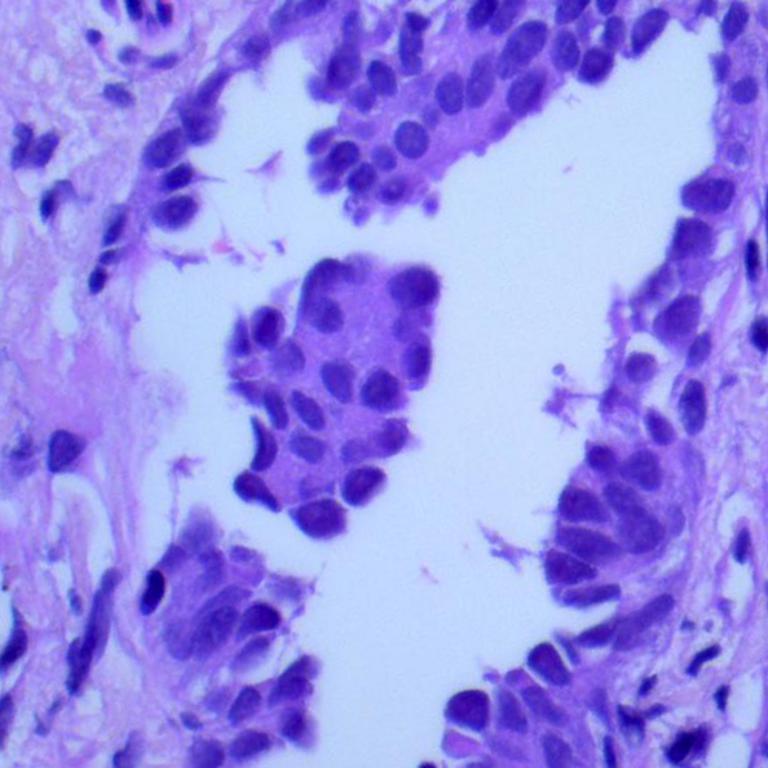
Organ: lung
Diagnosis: adenocarcinomas